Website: lowes
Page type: customer-info-address
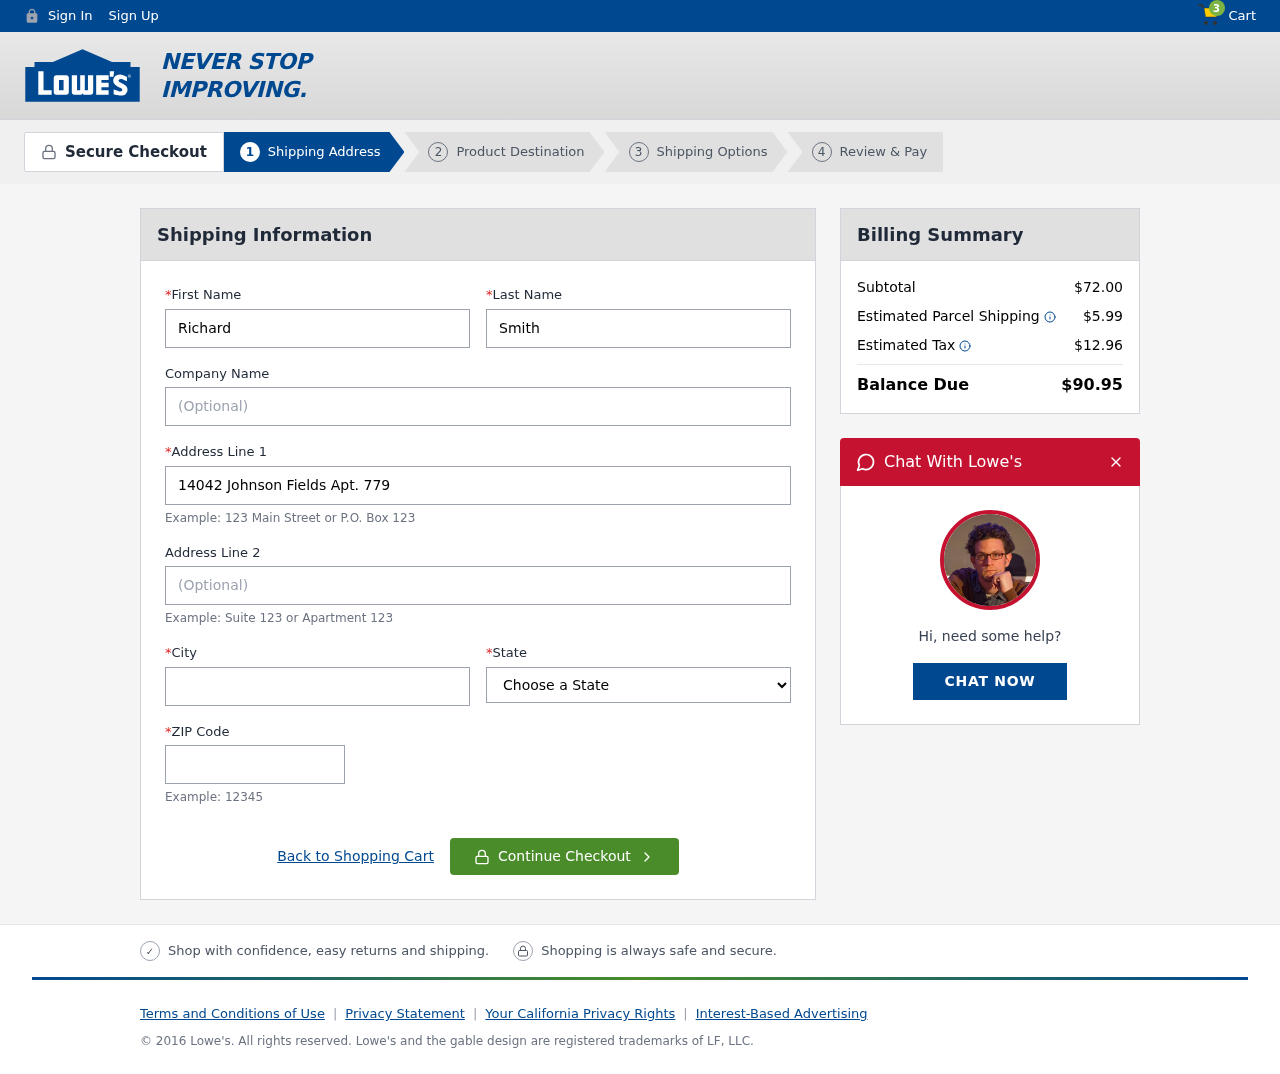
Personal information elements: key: PII_CITY
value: North Donaldmouth
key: PII_FIRSTNAME
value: Richard
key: PII_LASTNAME
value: Smith
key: PII_POSTCODE
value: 58155
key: PII_STATE
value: Alaska
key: PII_STREET
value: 14042 Johnson Fields Apt. 779
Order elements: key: ORDER_NUM_ITEMS
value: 3
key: ORDER_SUBTOTAL
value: $72.00
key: ORDER_SHIPPING_COST
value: $5.99
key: ORDER_TAX
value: $12.96
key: ORDER_TOTAL
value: $90.95